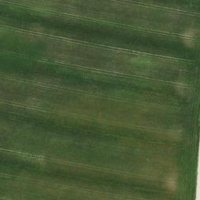
EUNIS habitat code: 52
Species observed at this site:
Eschscholzia californica